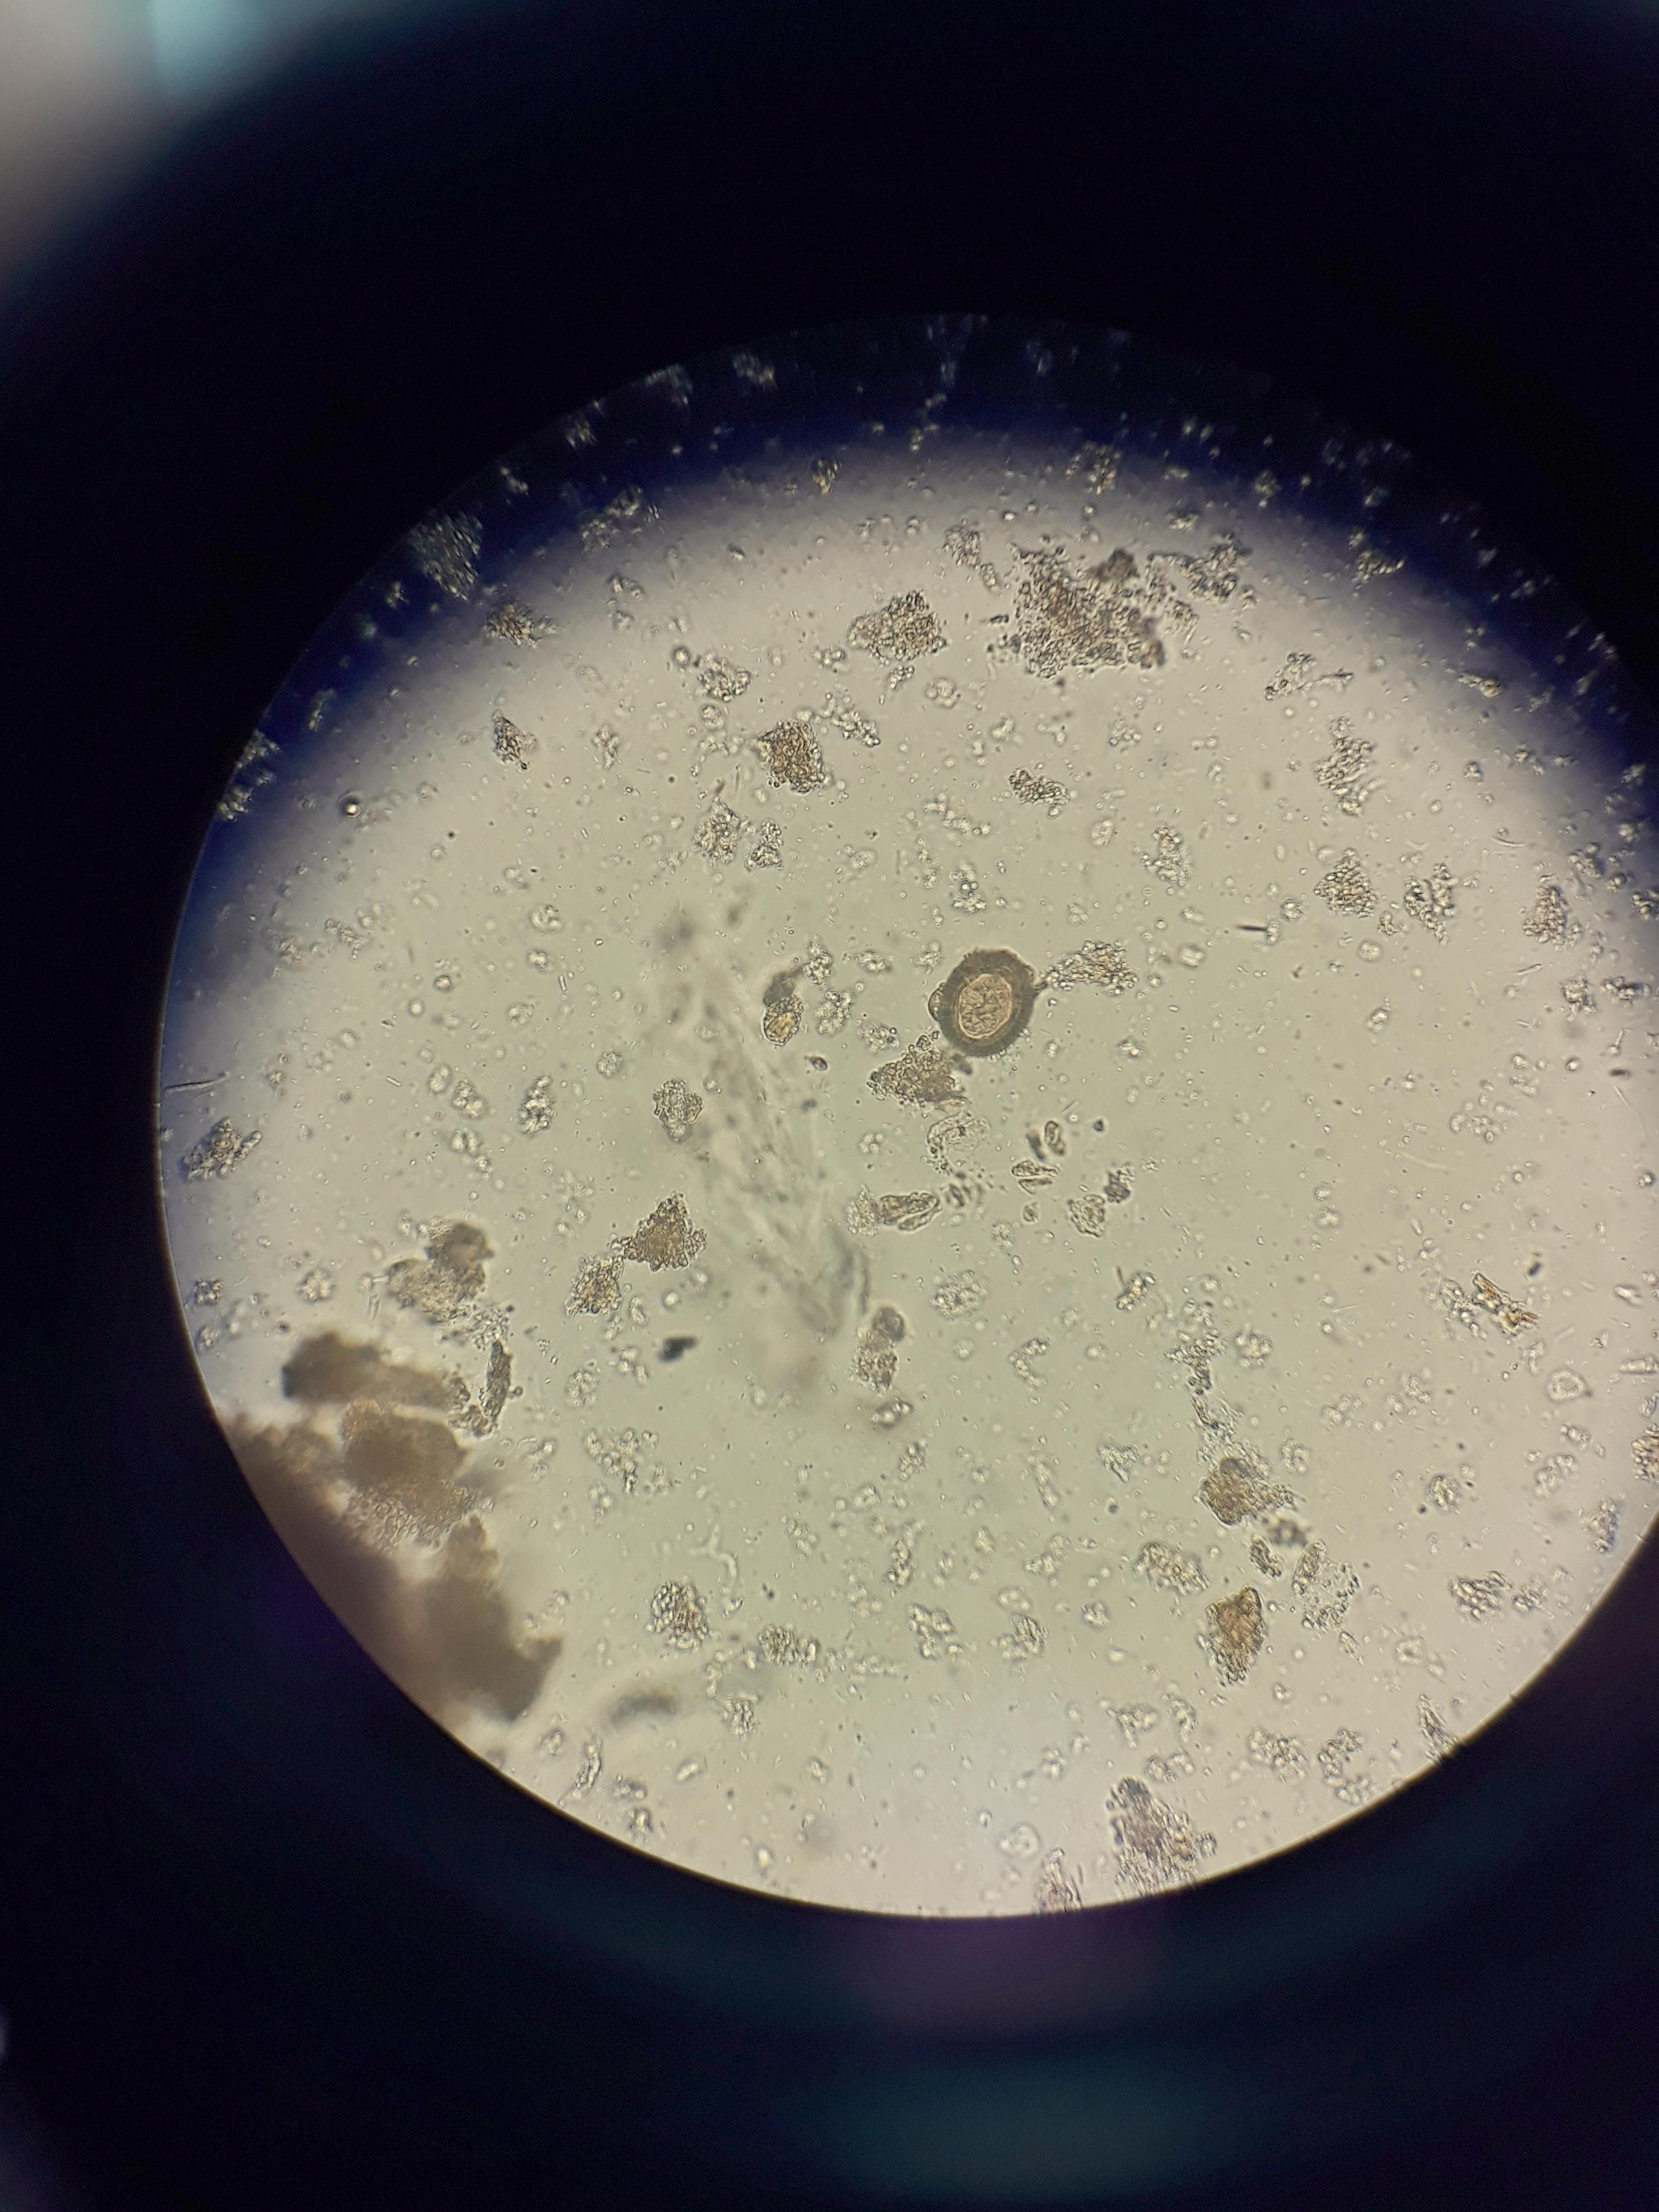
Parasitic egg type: Taenia spp. egg